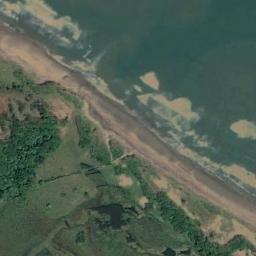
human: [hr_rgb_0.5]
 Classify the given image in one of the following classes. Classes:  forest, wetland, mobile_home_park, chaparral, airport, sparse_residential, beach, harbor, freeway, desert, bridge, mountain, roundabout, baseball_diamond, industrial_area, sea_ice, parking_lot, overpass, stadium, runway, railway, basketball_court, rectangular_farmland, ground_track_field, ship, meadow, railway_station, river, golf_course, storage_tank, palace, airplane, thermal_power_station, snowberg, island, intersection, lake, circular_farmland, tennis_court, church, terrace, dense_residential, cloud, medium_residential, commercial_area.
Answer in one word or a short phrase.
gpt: beach